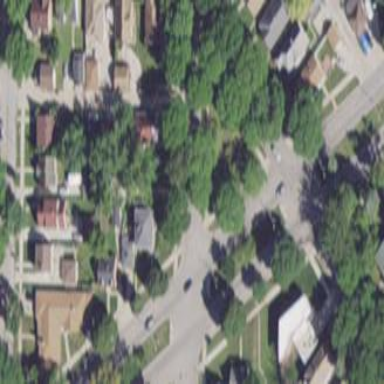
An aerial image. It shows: Sidewalk.